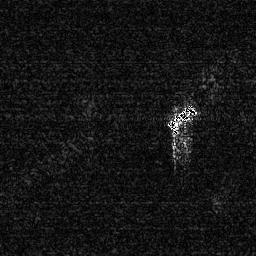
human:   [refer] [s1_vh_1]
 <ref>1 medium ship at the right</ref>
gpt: <box>[[64, 40, 76, 51, 0]]</box>